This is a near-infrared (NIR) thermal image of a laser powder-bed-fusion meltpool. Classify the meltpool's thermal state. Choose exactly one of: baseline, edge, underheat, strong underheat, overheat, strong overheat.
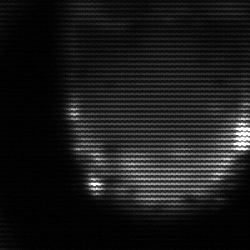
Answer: edge